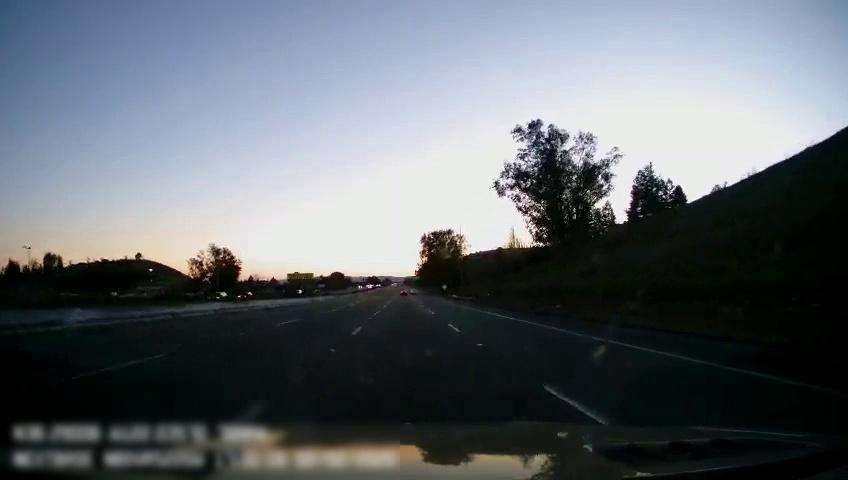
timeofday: Day
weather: Sunny
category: Drivable Space
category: Vehicles | SUV
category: Vehicles | SUV
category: Lanes | Current Lane
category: Lanes | Current Lane
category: Lanes | Alternate Lane
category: Lanes | Alternate Lane